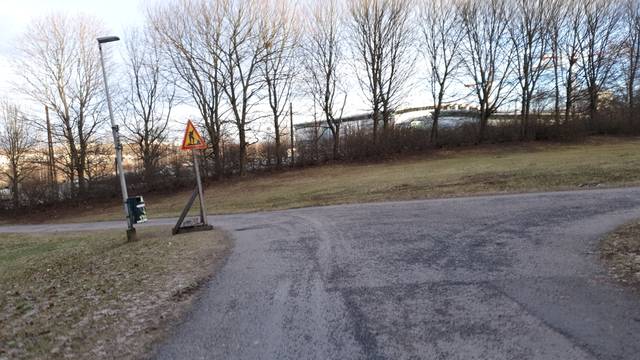
Region: Finland
Coordinates: 60.2, 24.944